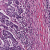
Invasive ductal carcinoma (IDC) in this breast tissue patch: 1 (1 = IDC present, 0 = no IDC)